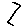
Label: zigzag